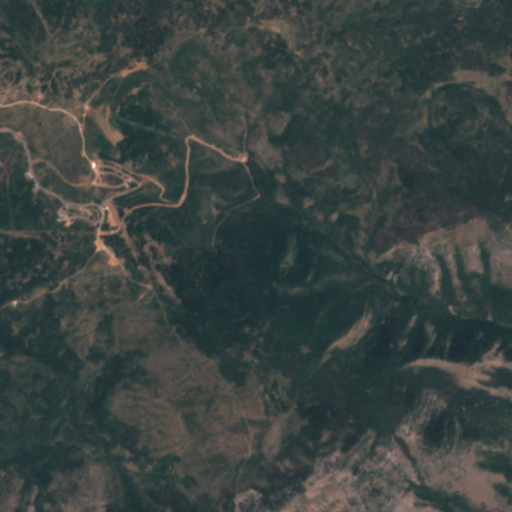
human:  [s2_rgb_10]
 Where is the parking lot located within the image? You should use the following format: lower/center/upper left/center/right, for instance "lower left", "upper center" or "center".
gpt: The parking lot is located in the center left of the image.
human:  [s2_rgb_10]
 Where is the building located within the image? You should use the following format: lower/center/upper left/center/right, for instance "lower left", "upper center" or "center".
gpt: The building is located in the upper left of the image.
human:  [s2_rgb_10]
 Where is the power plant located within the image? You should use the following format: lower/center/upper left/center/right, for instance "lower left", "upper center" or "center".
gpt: There is no power plant in the image.